Field crop: maize
Growth stage: 2
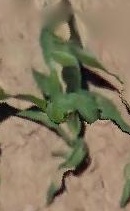
Species: maize